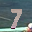
Label: 7